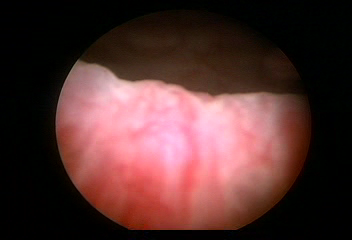
Modality: WLC
Class: Normal mucosa
Bladder cancer association: No